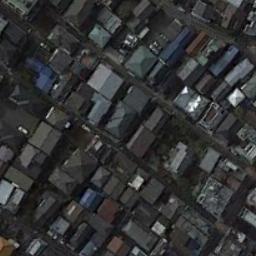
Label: dense_residential